Question: I am working on an Eclipse product which will open a wizard which content depends on previous user selection. I created a few WizardPages which read global parameters and then show the appropriate content.
But I am struggling with the newest page which should show a table which contains an arbitrary number of columns with an arbitrary number of rows.
Because the content of the table depends on user inputs on previous pages the creation of the Page is not done in 'public void createControl(Composite parent)'. In this function I create a global 'composite' which will host the table which is created when the page gets visible because at that moment the needed information are available.
The number and titles of columns depend on user input just like the number of rows.
I added an example where the table should have 3 columns and ~15 rows. Every cell except the ones of the last column contain a checkbox. The cells of the last column contain text. But as you can see the most of the WizardPage is grey and on the bottom there is a small area where you can see the table. It is looking like there is some kind of overlay. Additionally the whole table looks like it is shifted to the left as u can only see two columns on the example picture.

If I add all the content in a ScrolledComposite not even the little area is visible. (Later I will change to ScrolledComposite because the table can get very big.) I debugged the project and I can see that the page is correctly build and the composite 'composite' hosts only the table and no other elements. All column titles and number of rows created are correct but I am not able to display the table correctly.
I am thankful for every advice.
Code below:
'''
public class selectionListPage extends CoevolutionDecisionPage implements SelectionListener {
private ScrolledComposite scrolledComposite;
private Composite composite;
private Table table;
private HashMap<String, String> parameters;
public selectionListPage(String name, HashMap<String, String> parameters) {
super(name);
this.setTitle(name);
this.parameters = parameters;
}
@Override
public void createControl(Composite parent) {
composite = new Composite(parent, SWT.NULL);
composite.setLayout(new GridLayout());
setControl(composite);
}
@Override
public void setVisible(boolean visible) {
super.setVisible(visible);
if (visible) {
onEnterPage();
}
}
public void onEnterPage() {
CoevolutionWizard wizard = (CoevolutionWizard)getWizard();
// this list will contain all titles for all columns
ArrayList<String> titles = new ArrayList<String> ();
/* read titles from wizard */
// create table for data
table = new Table(composite, SWT.MULTI | SWT.BORDER | SWT.FULL_SELECTION);
table.setLinesVisible (true);
table.setHeaderVisible (true);
table.setVisible(true);
// set layout data so that all cells are equal
GridData data = new GridData(SWT.FILL, SWT.FILL, true, true, 1, 1);
table.setLayoutData(data);
for (int i = 0; i < titles.size(); i++) {
TableColumn column = new TableColumn (table, SWT.NONE);
column.setText (titles.get(i));
}
// add table column for attributes
TableColumn column = new TableColumn (table, SWT.NONE);
column.setText ("Attribute");
// this list will contain all relevant elements for all inspected elements
ArrayList<ArrayList<String>> allElements = new ArrayList<ArrayList<String>> ();
/* read data from wizard */
// this counter indicates which column is default value for items
int elementCount = 0;
// every element has an own element of nested elements
for (ArrayList<String> list : allElements) {
// iterate over all nested elements
for (String element : list) {
// each row has one tableItem which contains all cells and meta data about items
TableItem item = new TableItem (table, SWT.NONE);
// for every column a cell will be created
for (int j = 0; j < titles.size()-1; j++) {
// create a checkbutton
Button checkButton = new Button(table, SWT.CHECK);
TableEditor editor = new TableEditor(table);
// pack button for correct display size and set listener
checkButton.pack();
checkButton.addSelectionListener(this);
// set size and alignment options for this cell
editor.minimumWidth = checkButton.getSize().x;
editor.horizontalAlignment = SWT.CENTER;
// add button to meta data of table item
item.setData("checkButton" + j, checkButton);
// add element to table
editor.setEditor(checkButton, item, j);
}
// add text
item.setText (titles.size(), titles.get(titles.size()-1));
// add additional meta data
item.setData("name", titles.get(titles.size()-1));
item.setData("default", titles.get(elementCount));
}
elementCount++;
}
for (int j = 0; j < titles.size(); j++) {
table.getColumn(j).pack();
}
composite.pack();
// proceeding from this page is possible at every moment
this.setPageComplete(true);
}
@Override
public void widgetSelected(SelectionEvent e) {
System.out.println("click");
}
'''
Edit: Added code of CoevolutionDecisionPage
'''
/**
* Superclass for all decision pages of the refactoring wizard.
*/
public abstract class CoevolutionDecisionPage extends WizardPage {
/**
* Creates a decision page for the refactoring wizard.
*
* @param refElem
* Refactoring element.
* @param decision
* Decision to show
*/
public CoevolutionDecisionPage(String name) {
super(name);
this.setPageComplete(false);
}
/**
* Is called as soon as data to execute the query delivering elements to
* decide is available. This is important because a decision can depend on
* previous decisions.
*/
abstract public void updateData();
}
'''
Edit2: I did not solve the problem but I think I have some relevant information for the solution (at least I hope so).
At a moment of frustration I changed the Layout from the composite parent inside of 'createControl(Composite parent)' to FillLayout and then the Wizard was divided into as many equal "columns" as I have WizardPages. Each column contains the correct WizardPage and displays it at the right time. So FillLayout behaves correct. But of course this is not a long term solution but allowed me to work on other tasks. And it allows me to verify the correct creation of the table.
So I added an other WizardPage after the page that is not working. This page only contains a number of labels (it is the last page and shows a summary). But this page shows the same strange behavior (if parent layout is not set to FillLayout) like my 'selectionListPage': It is "overlayed".
So I assume that the problem resides in one of the previous pages. In total I have four WizardPages:
- - - -
The first to pages behave like expected but the other two are not displayed probably.
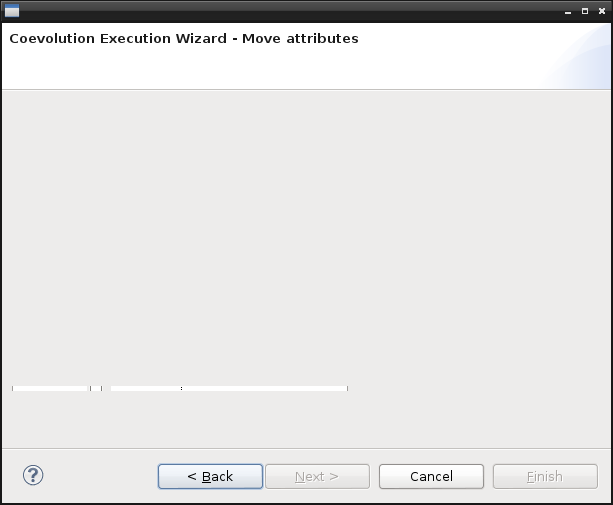
Answer: You need to update the composite layout, call
'''
composite.layout(true, true);
'''
just before the call to 'composite.pack()' at the end of 'onEnterPage'.